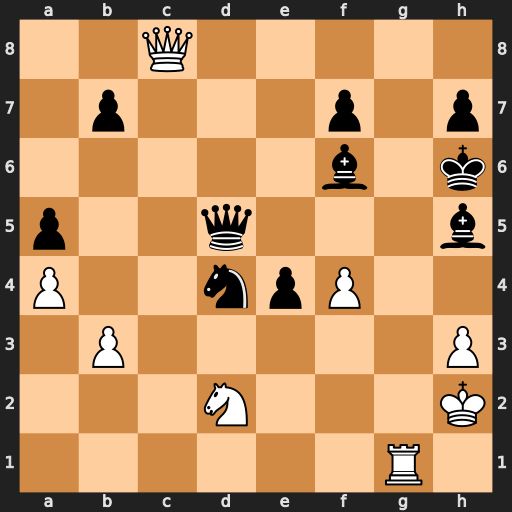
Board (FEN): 2Q5/1p3p1p/5b1k/p2q3b/P2npP2/1P5P/3N3K/6R1
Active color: w
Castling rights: -
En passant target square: -
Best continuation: Qf8+ Bg7 Qxg7#